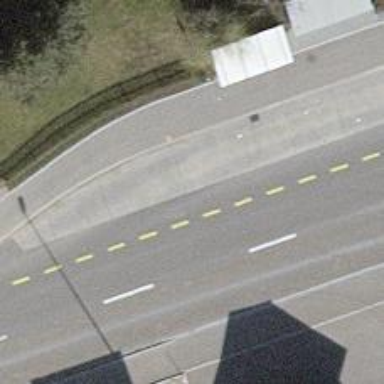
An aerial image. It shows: Secondary road with asphalt surface. There is dedicated cycle lane on the left side.